Question: Can someone tell me what I'am doing wrong here, 'console.log()' returns me an empty string instead of an array ?
I want to update the second selectbox once onChange is triggered on first selectbox but I can't retrieve the data. When I'am doing a 'var_dump($results)' it successfully shows an array of items, but 'return $results' returns me an empty string.
Here how it looks like:

a javascript:
'''
function _getNestedSelectOptions(activeComponent){
$.ajax({
type: "POST",
url: "/backend/categories/get_nested_options/" + activeComponent
}).done(function(html){
console.log(html);
});
}
'''
And this is a php code 'controllers/backend/categories.php':
'''
public function get_nested_options($cid = FALSE){
if($cid == FALSE)
$cid = $this->activeComponent;
$categoriesResult = $this->categories_model->get_categories_tree_by_com($cid);
$categoriesDropdownOptions = array();
$this->categories_model->get_nested_options($categoriesDropdownOptions, $categoriesResult);
var_dump($categoriesDropdownOptions); // <-- THIS WORKS AND SHOWS AN ARRAY OF ITEMS
//return $categoriesDropdownOptions; // <-- THIS DOES NOT WORKING
}
'''
here is an output on 'console.log()':
7 => string 'Administrators' ->
8 => string 'Managers' ->
9 => string 'Users' ->
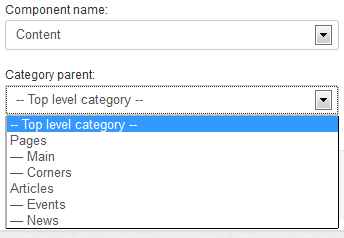
Answer: I managed to work it out by helps of @KA_lin ('jQuery.parseJSON()' didn't work, idk why) and @RameshMhetre, so thank you guys for your helps.
This is an AJAX in 'categories.js':
'''
function _getNestedSelectOptions(activeComponent, targetName){
// Url in proper JSON format with datas
var url = "/backend/categories/get_nested_options/";
// Target selectbox to apply modifications on it
var ddb = $(targetName);
// Save first dummy/null option
var top = ddb.find('option:first');
$.ajax({
type: 'POST',
url: url + activeComponent,
dataType: 'json',
beforeSend: function(){
// Disable selectbox
ddb.prop('disabled', true);
},
success: function(data){
// Insert saved first dummy/null option
ddb.empty().append(top);
$.each(data, function (index, value) {
// Append html data to target dropdown element
ddb.append('<option val="'+ value.id +'">'+ value.title +'</option>');
});
// Re-enable selectbox
ddb.prop('disabled', false);
}
});
}
'''
'controllers/backend/categories.php':
'''
public function get_nested_options($cid = FALSE){
if($cid == FALSE)
$cid = $this->activeComponent;
// Get an array of properly constructed parents and childs
$categoriesResult = $this->categories_model->get_categories_tree_by_com($cid);
// Prepare an array of dropdown option values (without keys)
$categoriesDropdownOptions = array();
// Fill in an array with appropriate values for use with form_dropdown($array)
$this->categories_model->get_nested_options($categoriesDropdownOptions, $categoriesResult);
// Prepare an array for JSON output (with keys)
$results = array();
// Modify a raw array with specific keys for use in JSON
foreach($categoriesDropdownOptions as $id => $title){
$results[] = array(
'id' => $id,
'title' => $title
);
}
// Set a proper page content and output JSON results
$this->output->set_content_type('application/json');
$this->output->set_output(json_encode($results));
}
'''
And the 'views/backend/categories/form.php':
'''
<fieldset>
<legend>Attributes</legend>
<label class="control-label" for="formCatCid">
Component name:
<div class="controls">
<?php
$componentDropdownExtra = 'class="span12" onChange="categories.getNestedSelectOptions(this.value, formCatPid);"';
echo form_dropdown('formCatCid', $componentDropdownOptions, set_value('formCatCid', $formCatCid), $componentDropdownExtra);
?>
</div>
</label>
<label class="control-label" for="formCatPid">
Category parent:
<div class="controls">
<?php
$categoriesDropdownExtra = 'class="span12"';
echo form_dropdown('formCatPid', $categoriesDropdownOptions, set_value('formCatPid', $formCatPid), $categoriesDropdownExtra);
?>
</div>
</label>
</fieldset>
'''